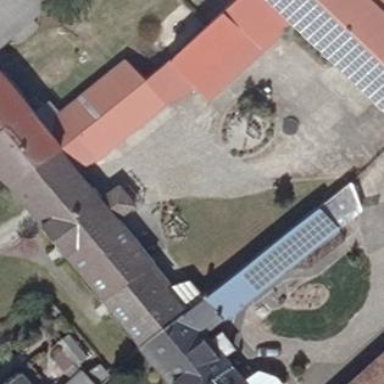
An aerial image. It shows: Solar photovoltaic panel generating electricity. It is small installation located on building.